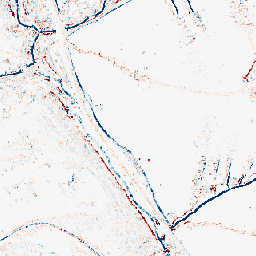
Category: morphological
Decomposition family: morphological_square
Decomposition parameters: operation: average
size: 3
Upsampling method: nearest
Upsampling parameters: scale: 4
Upsampling scale: 4